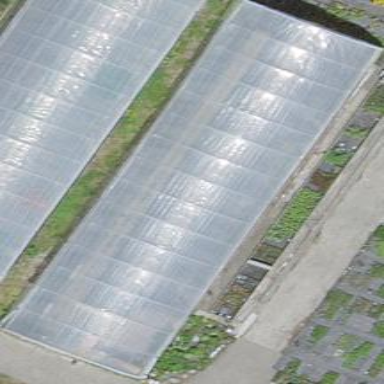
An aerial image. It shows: Greenhouse.